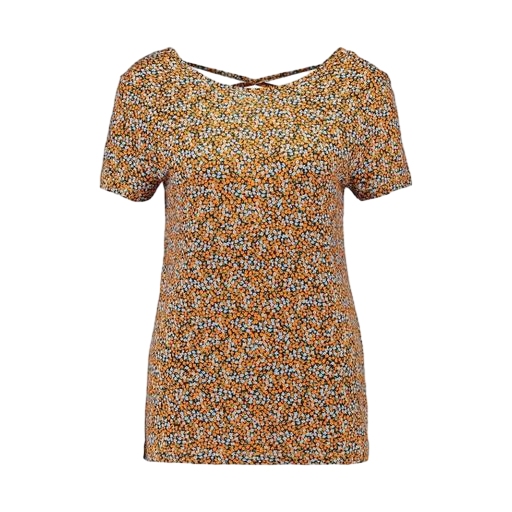
multicolor floral-print t-shirt only macy, multicolor petite floral-print short-sleeve top only macy, yellow floral-print top, white background